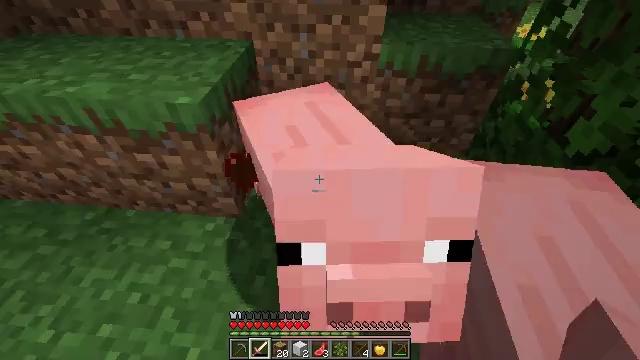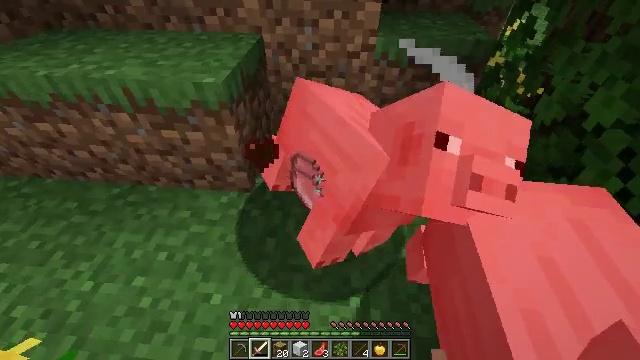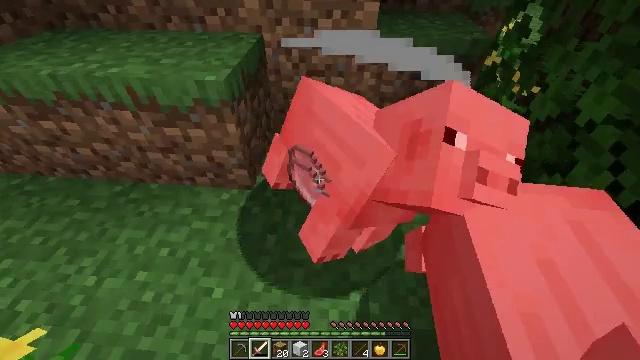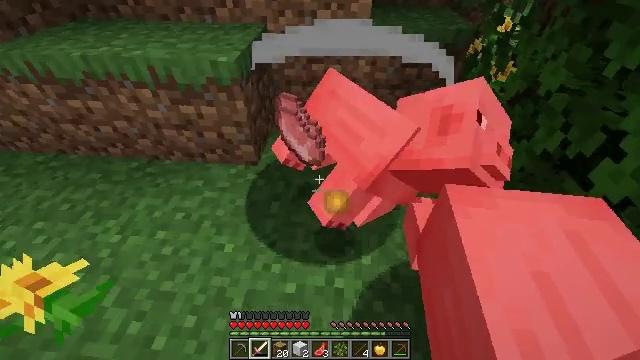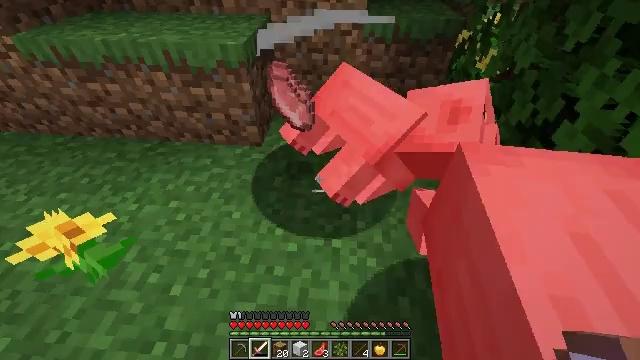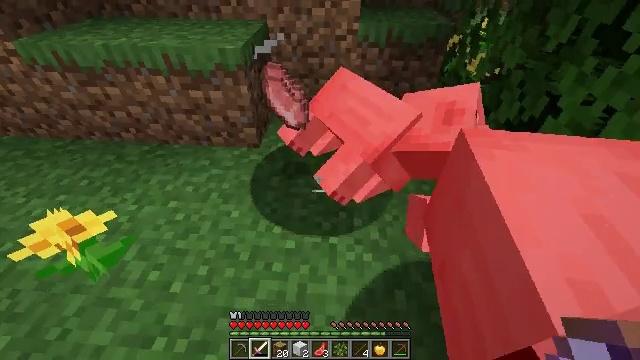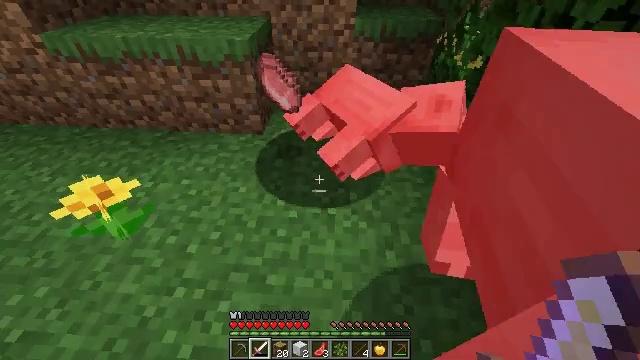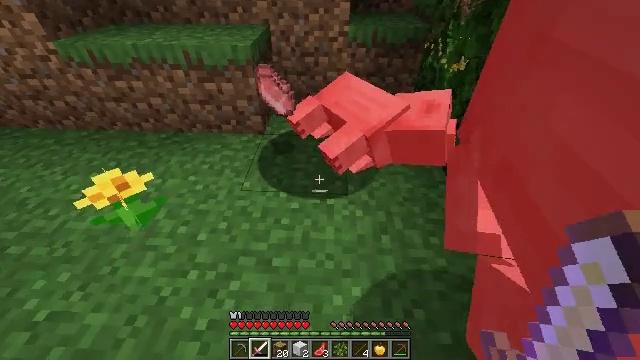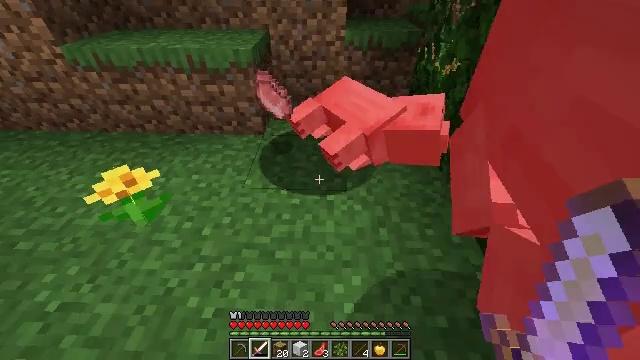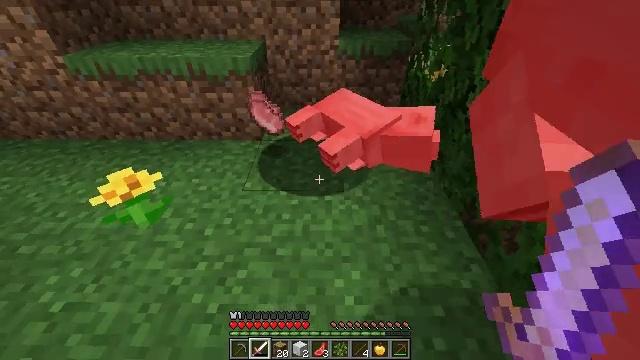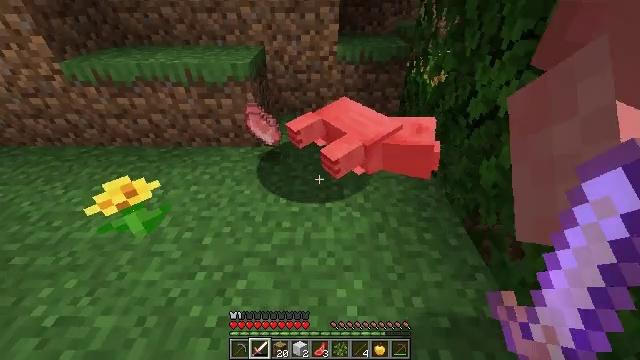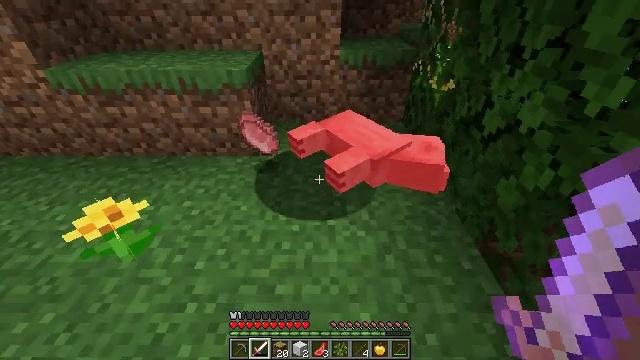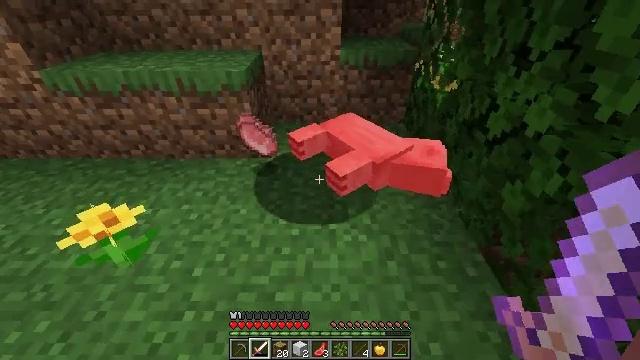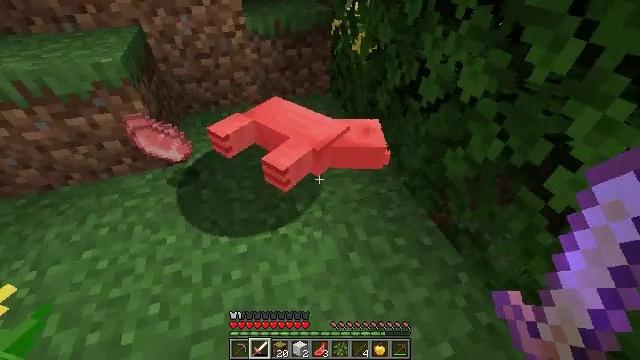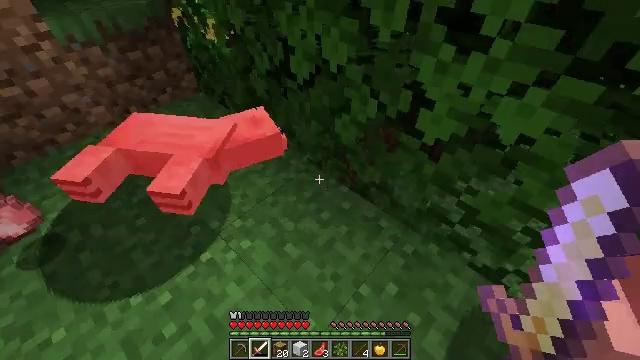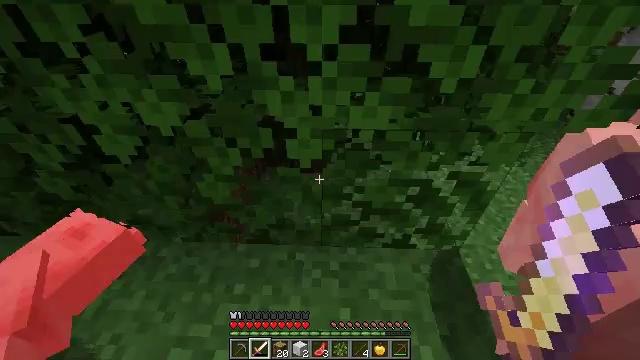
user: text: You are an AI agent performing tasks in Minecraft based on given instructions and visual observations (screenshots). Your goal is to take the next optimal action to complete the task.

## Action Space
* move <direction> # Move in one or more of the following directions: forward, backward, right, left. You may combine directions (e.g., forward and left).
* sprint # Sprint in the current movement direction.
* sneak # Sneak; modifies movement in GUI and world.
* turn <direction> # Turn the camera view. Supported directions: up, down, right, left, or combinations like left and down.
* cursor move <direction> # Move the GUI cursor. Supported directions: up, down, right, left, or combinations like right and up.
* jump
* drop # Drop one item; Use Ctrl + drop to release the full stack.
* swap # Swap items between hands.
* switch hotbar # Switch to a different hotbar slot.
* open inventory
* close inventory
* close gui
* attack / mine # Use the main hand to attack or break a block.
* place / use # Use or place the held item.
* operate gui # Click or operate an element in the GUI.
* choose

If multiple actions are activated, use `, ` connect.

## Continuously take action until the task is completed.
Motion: motion action
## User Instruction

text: Clear the ground by mining grass.
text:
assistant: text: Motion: move back
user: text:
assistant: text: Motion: move back
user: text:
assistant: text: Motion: move back
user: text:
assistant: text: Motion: move back
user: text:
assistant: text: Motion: move back, turn up
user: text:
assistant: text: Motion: move back
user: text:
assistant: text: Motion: move back, turn right and up
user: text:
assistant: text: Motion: turn up
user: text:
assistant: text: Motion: move forward, turn right and up
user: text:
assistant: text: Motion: move forward
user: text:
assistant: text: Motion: move forward
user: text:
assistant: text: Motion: move forward
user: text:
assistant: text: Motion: move forward, turn right and down
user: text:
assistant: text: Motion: move forward, turn right and down
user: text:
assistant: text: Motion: turn right and up
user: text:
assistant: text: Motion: turn right and up
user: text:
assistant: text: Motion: move back, turn right and up
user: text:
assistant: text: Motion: turn up
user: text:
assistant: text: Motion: turn right and down
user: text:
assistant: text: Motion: turn right
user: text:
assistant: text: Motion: turn right and down
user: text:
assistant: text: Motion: turn right and down, attack / mine
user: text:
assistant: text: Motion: turn right and up, attack / mine
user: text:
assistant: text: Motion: move back, turn left
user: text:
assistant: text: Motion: move back
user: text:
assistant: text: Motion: move back, turn down
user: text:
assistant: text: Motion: no_op